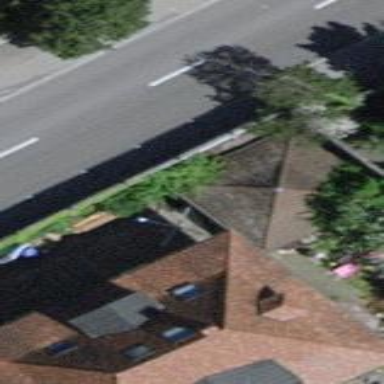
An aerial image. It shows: Garage building.